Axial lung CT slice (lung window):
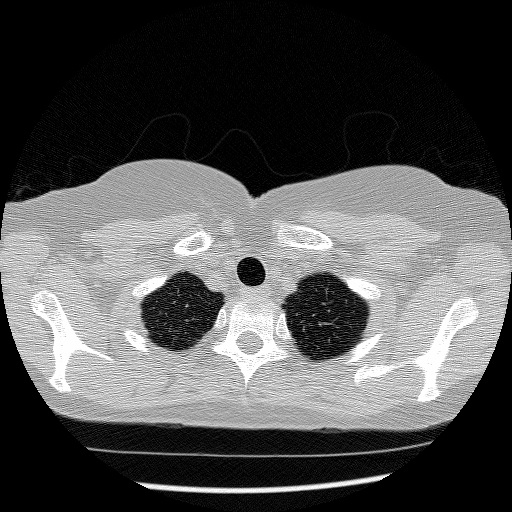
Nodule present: no